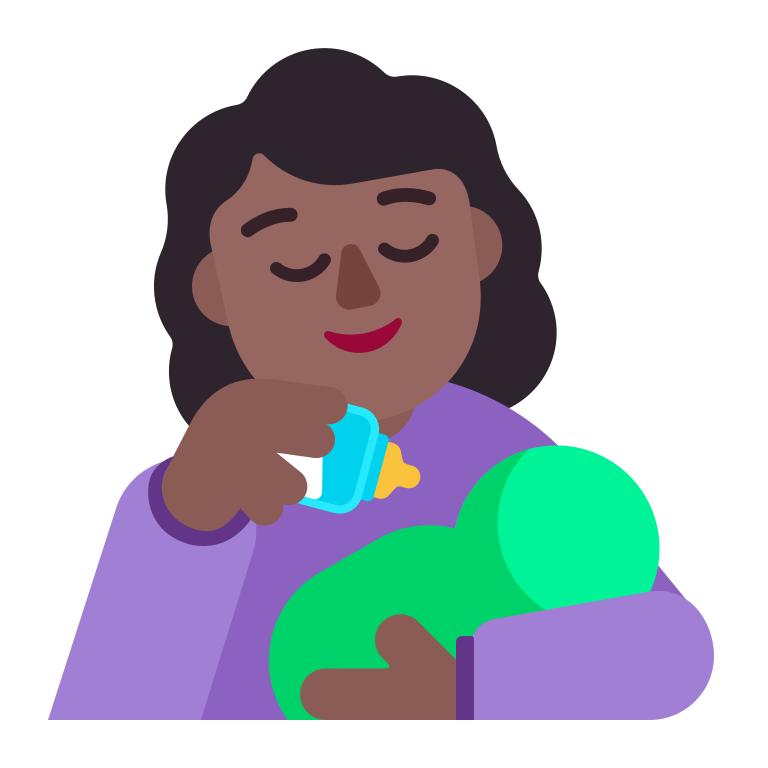
woman feeding baby flat  dark